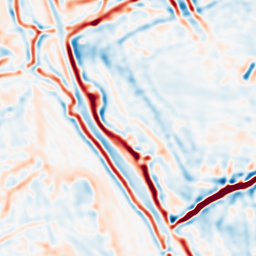
Category: multiscale
Decomposition family: log
Decomposition parameters: sigma: 3
Upsampling method: bicubic
Upsampling parameters: scale: 4
Upsampling scale: 4